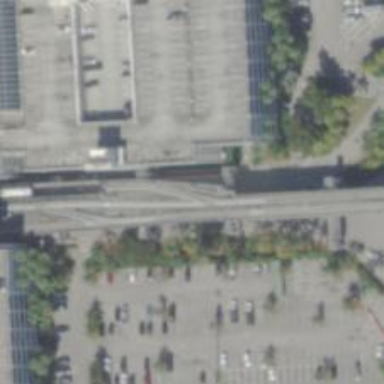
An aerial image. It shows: Viaduct railway bridge in electrified rail monorail yard.